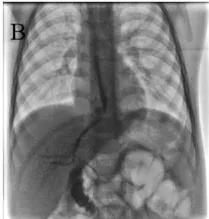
(B) Anteroposterior angiography of BBF.
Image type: radiology (x_ray)